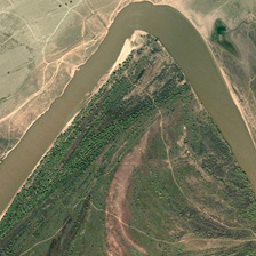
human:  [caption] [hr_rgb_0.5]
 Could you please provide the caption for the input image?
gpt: The grey river forms a triangle of vegetation

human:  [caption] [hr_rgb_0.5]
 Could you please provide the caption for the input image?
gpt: Grey rivers form vegetation triangles

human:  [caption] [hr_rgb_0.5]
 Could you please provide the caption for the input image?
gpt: The gray river forms a triangle of vegetation.

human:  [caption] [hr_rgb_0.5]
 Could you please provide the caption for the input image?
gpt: The gray river forms a triangle of vegetation

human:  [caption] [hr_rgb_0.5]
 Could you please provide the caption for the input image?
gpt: The gray river forms a vegetation triangle.